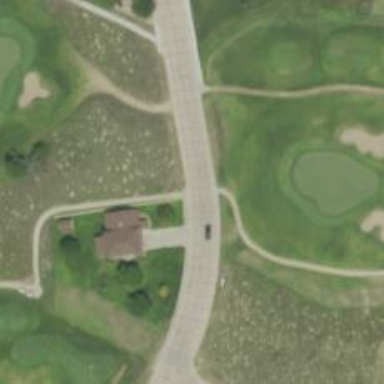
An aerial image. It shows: Service road used as golf cart path.